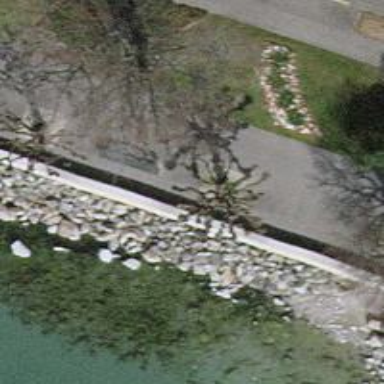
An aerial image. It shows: Bench for seating.